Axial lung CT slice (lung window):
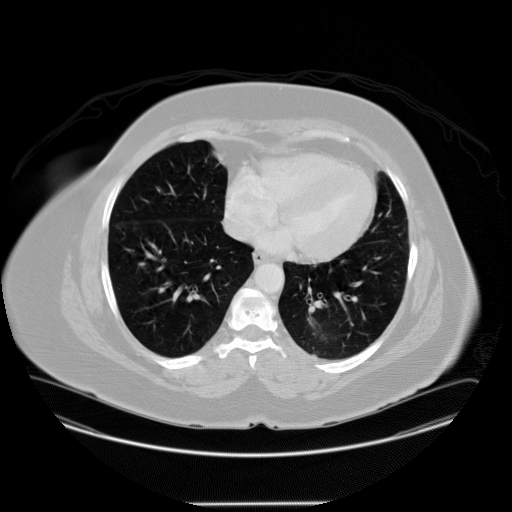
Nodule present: no